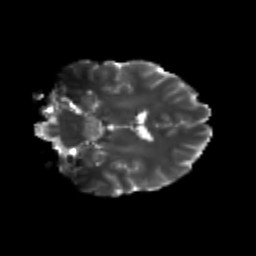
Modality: T2w
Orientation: coronal
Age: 21
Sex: male
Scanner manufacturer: siemens
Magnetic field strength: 3 T
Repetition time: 3.5 s
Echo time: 0.104 s